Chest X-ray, PA view. Patient: 26 years old, sex M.
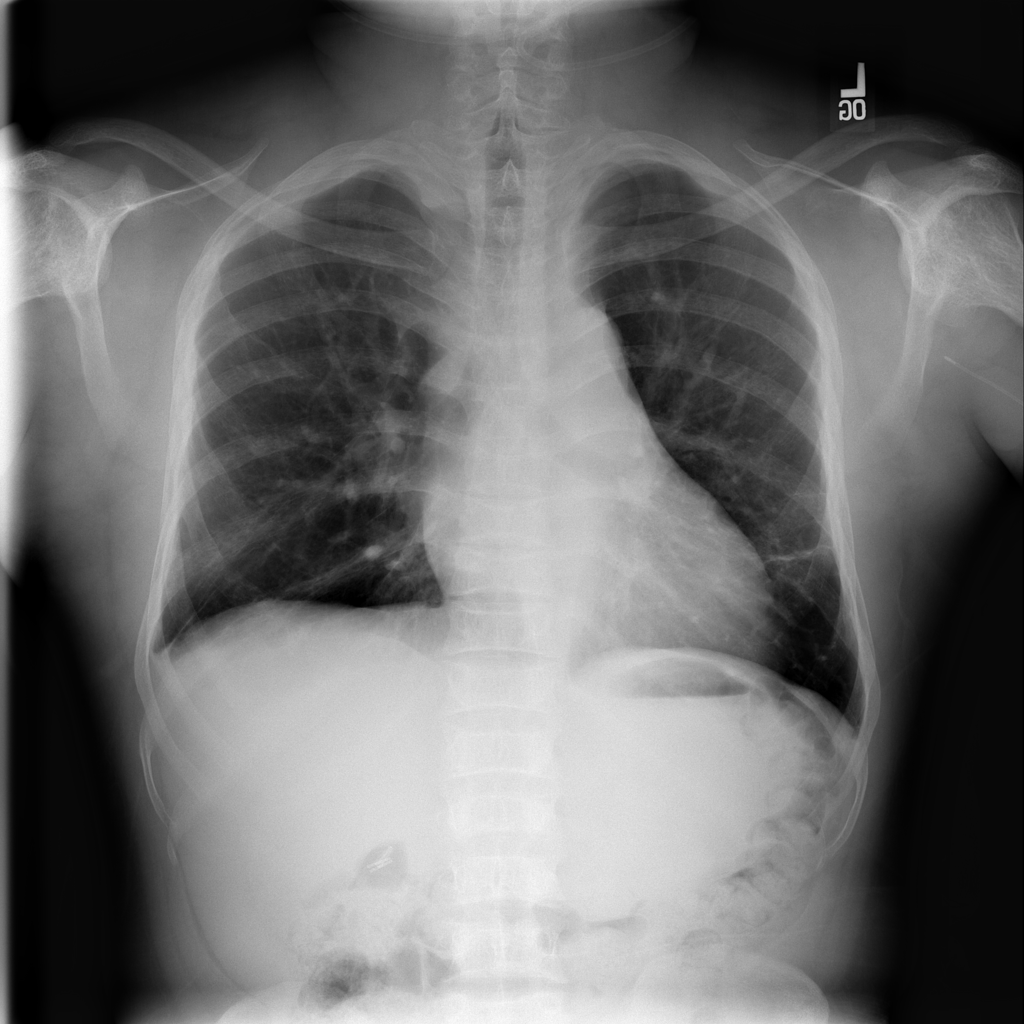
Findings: Atelectasis, Infiltration